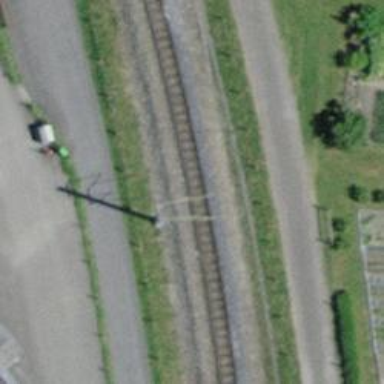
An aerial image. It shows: Narrow-gauge railway track with electrified contact line. The railway has one track.